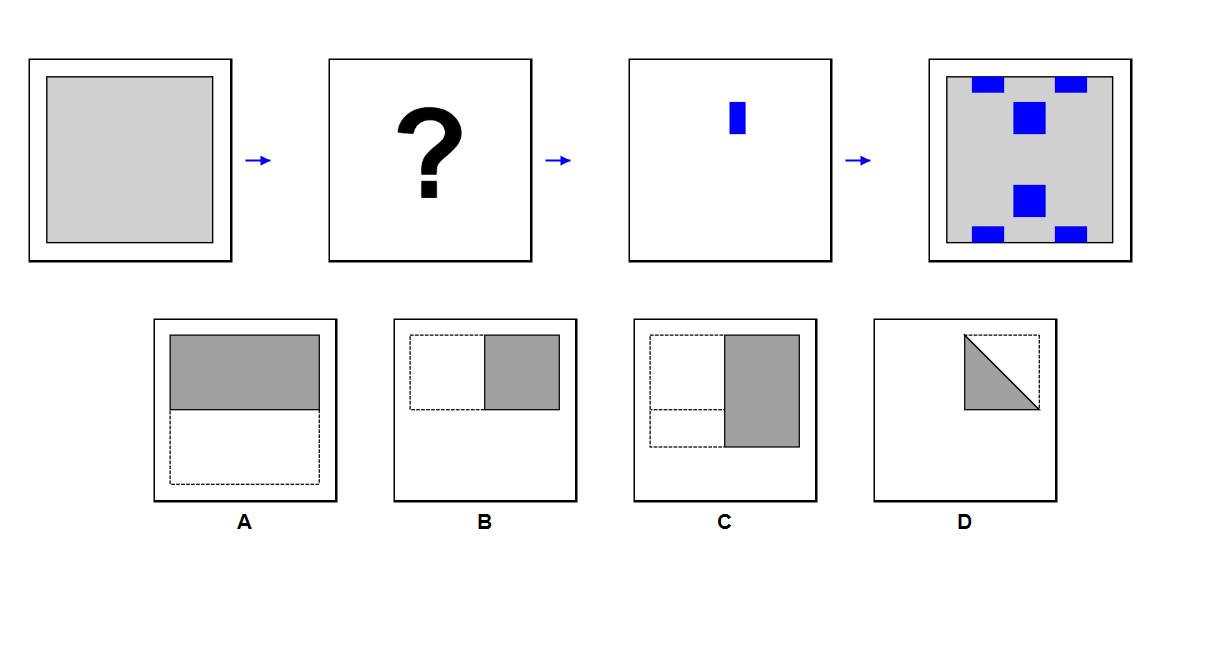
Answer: C